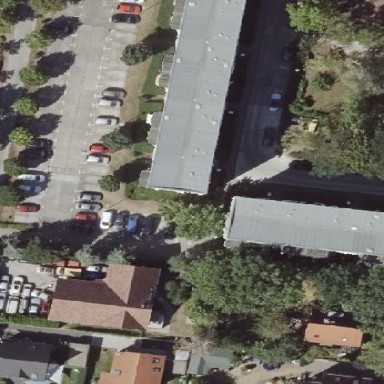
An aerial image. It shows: Apartment building with flat roof.